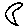
Label: moon